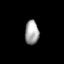
Tissue: lung
Cell type: Others
Senescence score: 0.2317
Nuclear area (px): 326
Mean DAPI intensity: 165.049